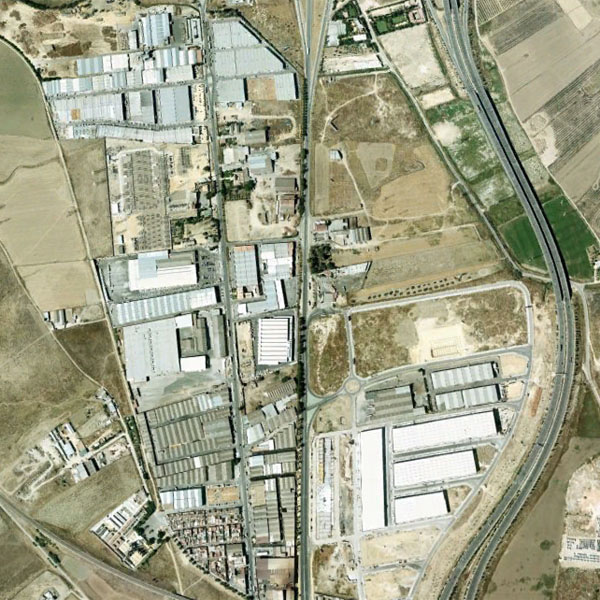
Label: Industrial